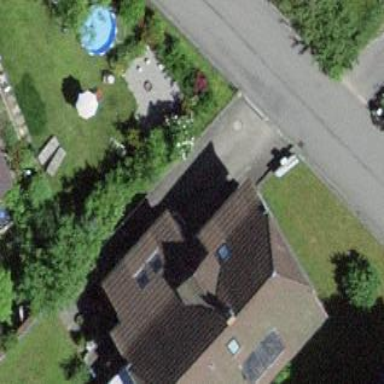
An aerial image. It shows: Residential building.